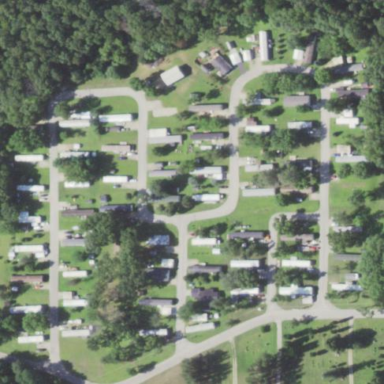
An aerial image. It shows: Residential area known as trailer park.